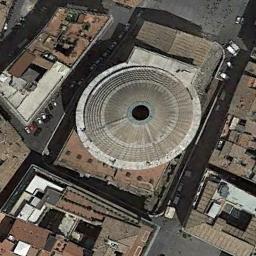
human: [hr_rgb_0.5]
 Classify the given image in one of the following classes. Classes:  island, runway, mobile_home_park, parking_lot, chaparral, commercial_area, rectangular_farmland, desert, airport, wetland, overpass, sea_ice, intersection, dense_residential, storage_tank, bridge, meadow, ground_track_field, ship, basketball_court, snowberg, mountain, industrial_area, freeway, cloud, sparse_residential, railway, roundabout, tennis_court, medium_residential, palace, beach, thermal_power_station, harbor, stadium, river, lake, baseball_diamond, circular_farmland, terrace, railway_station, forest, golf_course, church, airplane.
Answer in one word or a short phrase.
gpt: church